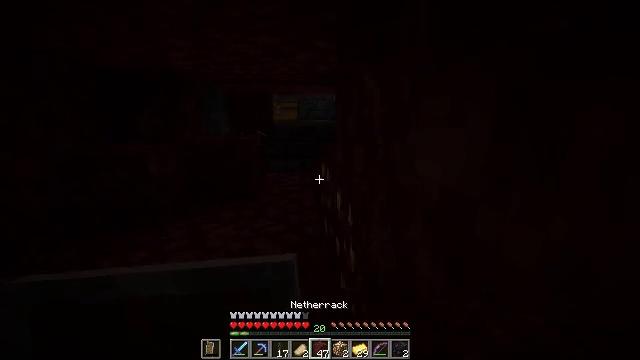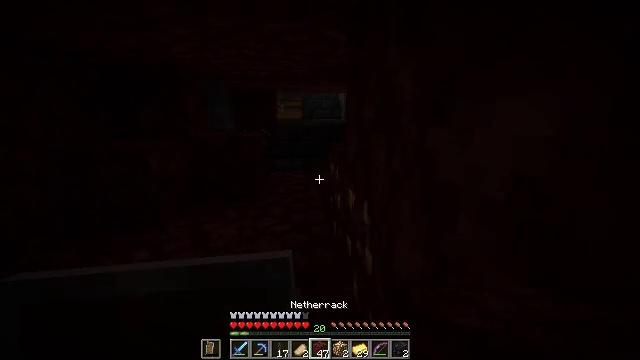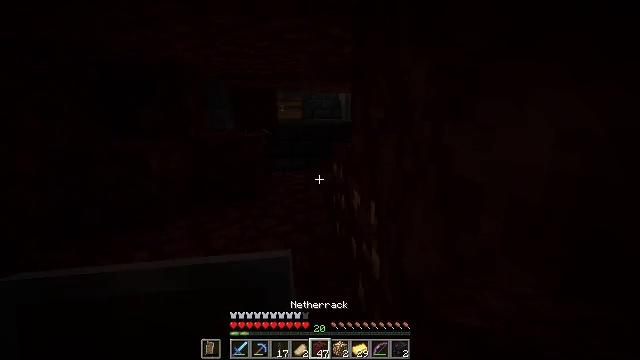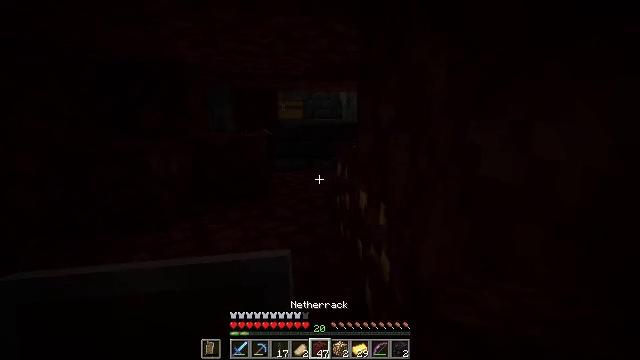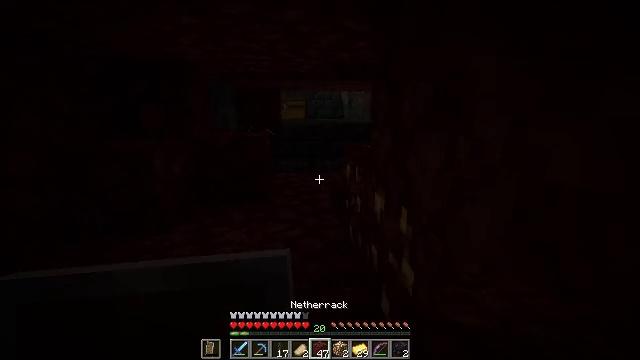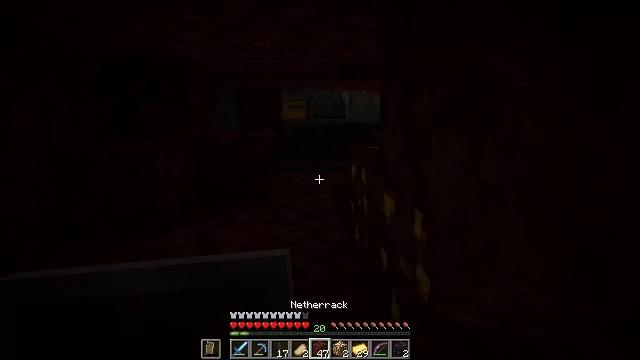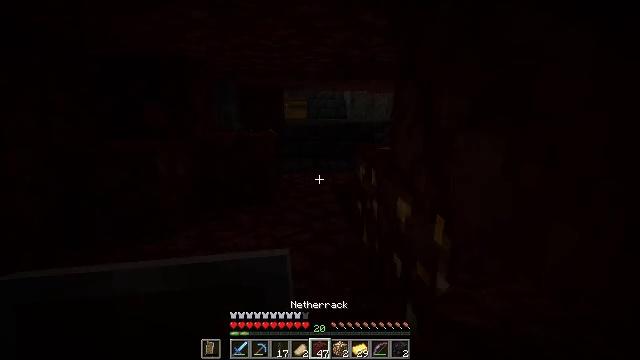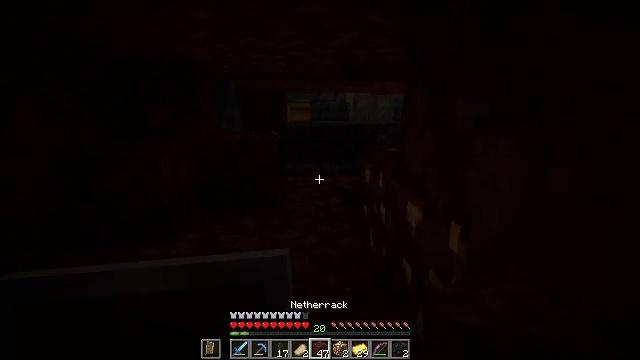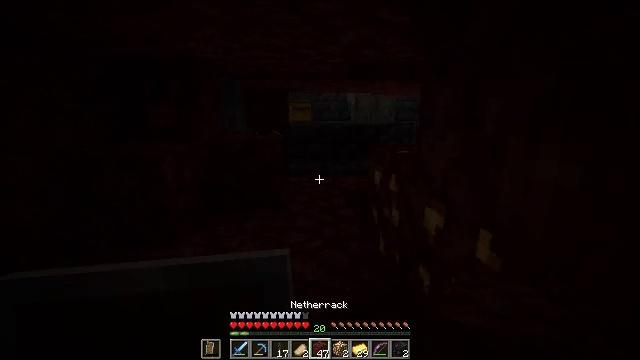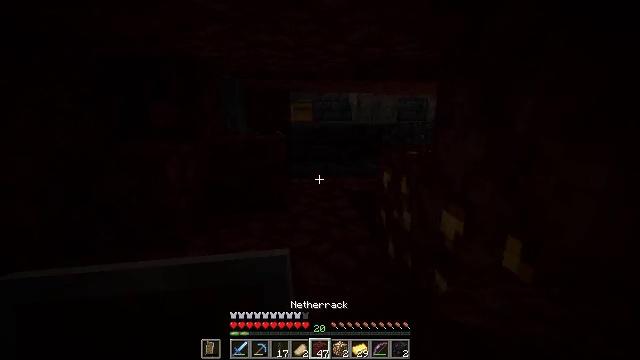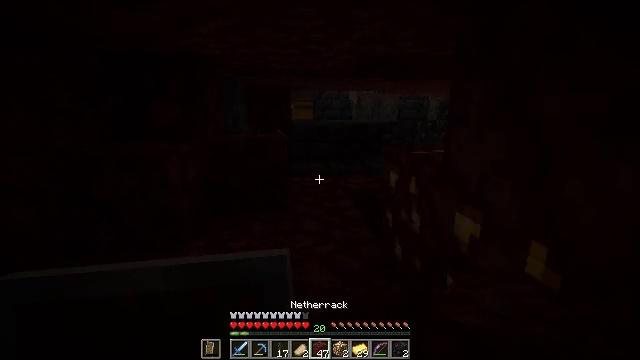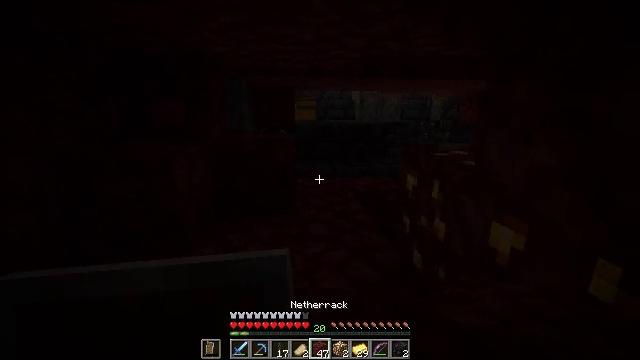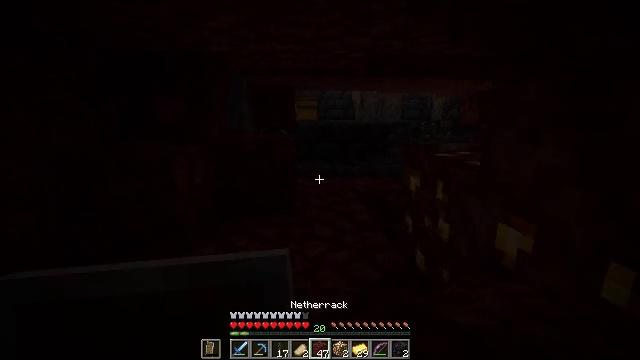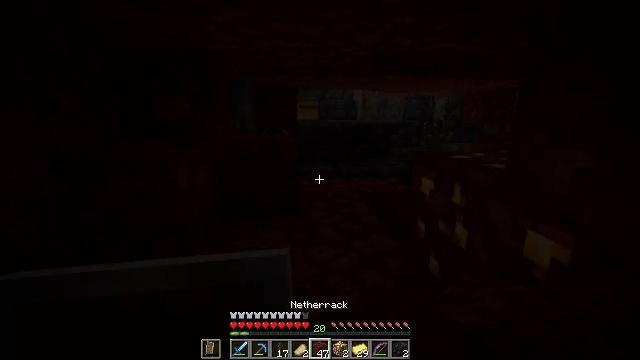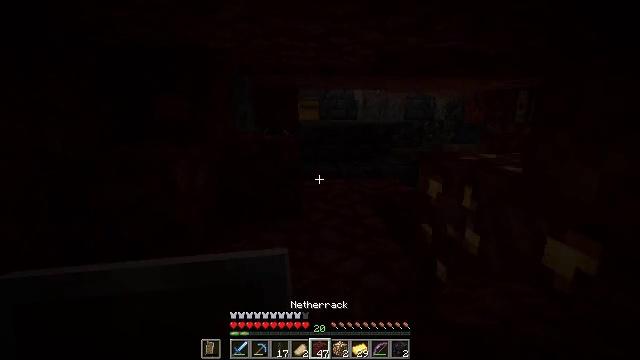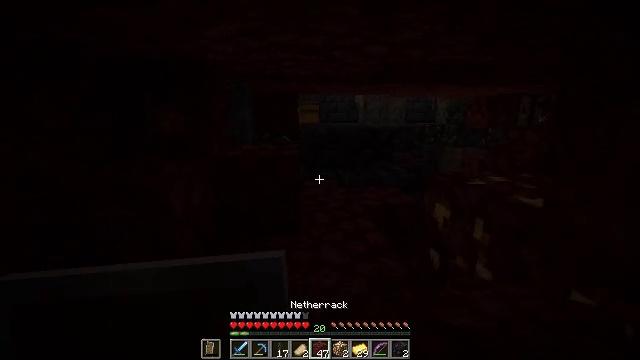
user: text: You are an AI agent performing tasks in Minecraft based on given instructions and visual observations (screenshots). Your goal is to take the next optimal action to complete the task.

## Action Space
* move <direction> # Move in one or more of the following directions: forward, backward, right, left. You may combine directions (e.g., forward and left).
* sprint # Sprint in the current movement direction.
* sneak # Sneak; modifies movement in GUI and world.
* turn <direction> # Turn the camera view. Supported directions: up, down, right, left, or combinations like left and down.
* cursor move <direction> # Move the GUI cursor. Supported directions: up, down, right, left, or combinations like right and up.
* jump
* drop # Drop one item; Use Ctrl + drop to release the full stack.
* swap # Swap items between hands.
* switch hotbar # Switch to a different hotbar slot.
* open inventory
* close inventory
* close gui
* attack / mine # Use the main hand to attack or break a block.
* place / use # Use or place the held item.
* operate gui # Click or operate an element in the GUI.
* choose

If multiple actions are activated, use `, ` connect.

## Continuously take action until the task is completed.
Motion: motion action
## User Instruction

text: Attack the chiseled polished blackstone to gather it.
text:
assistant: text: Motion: move forward and move left, sneak
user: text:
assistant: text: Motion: move forward and move left, sneak
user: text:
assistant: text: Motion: move forward and move left, sneak
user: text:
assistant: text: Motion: move forward and move left, sneak
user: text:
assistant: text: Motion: move forward and move left, sneak
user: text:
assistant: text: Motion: move forward and move left, sneak
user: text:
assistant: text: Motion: move forward and move left, sneak
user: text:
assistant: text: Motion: move forward and move left, sneak
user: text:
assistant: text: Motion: move forward and move left, sneak
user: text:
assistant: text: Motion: move forward and move left, sneak
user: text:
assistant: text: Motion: move forward and move left, sneak
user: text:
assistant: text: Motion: move forward and move left, sneak
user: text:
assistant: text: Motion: move forward, sneak
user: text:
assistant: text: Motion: move forward
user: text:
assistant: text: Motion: move forward
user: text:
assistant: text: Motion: move forward
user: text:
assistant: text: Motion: move forward, turn right and down
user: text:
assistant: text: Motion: move forward, turn right and down
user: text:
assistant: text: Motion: move forward
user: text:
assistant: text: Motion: move forward and move left
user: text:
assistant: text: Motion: move forward and move left, turn right
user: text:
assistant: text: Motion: move forward and move left, turn right and down
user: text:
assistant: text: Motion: move forward and move left, turn right
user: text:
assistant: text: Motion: move forward and move left, turn right and down
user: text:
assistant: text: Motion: move forward and move left, turn right
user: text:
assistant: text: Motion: move forward and move left
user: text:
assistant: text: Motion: move forward and move left
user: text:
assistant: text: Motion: move forward and move left
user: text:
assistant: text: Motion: move forward and move left
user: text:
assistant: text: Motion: move forward and move left, turn right